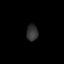
Tissue: lung
Cell type: Endothelial cells
Senescence score: 0.619
Nuclear area (px): 184
Mean DAPI intensity: 50.543